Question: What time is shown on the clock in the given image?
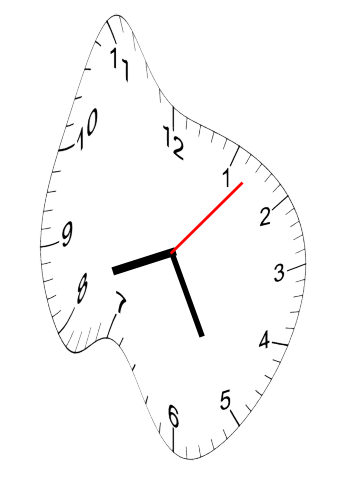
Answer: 08:25:07